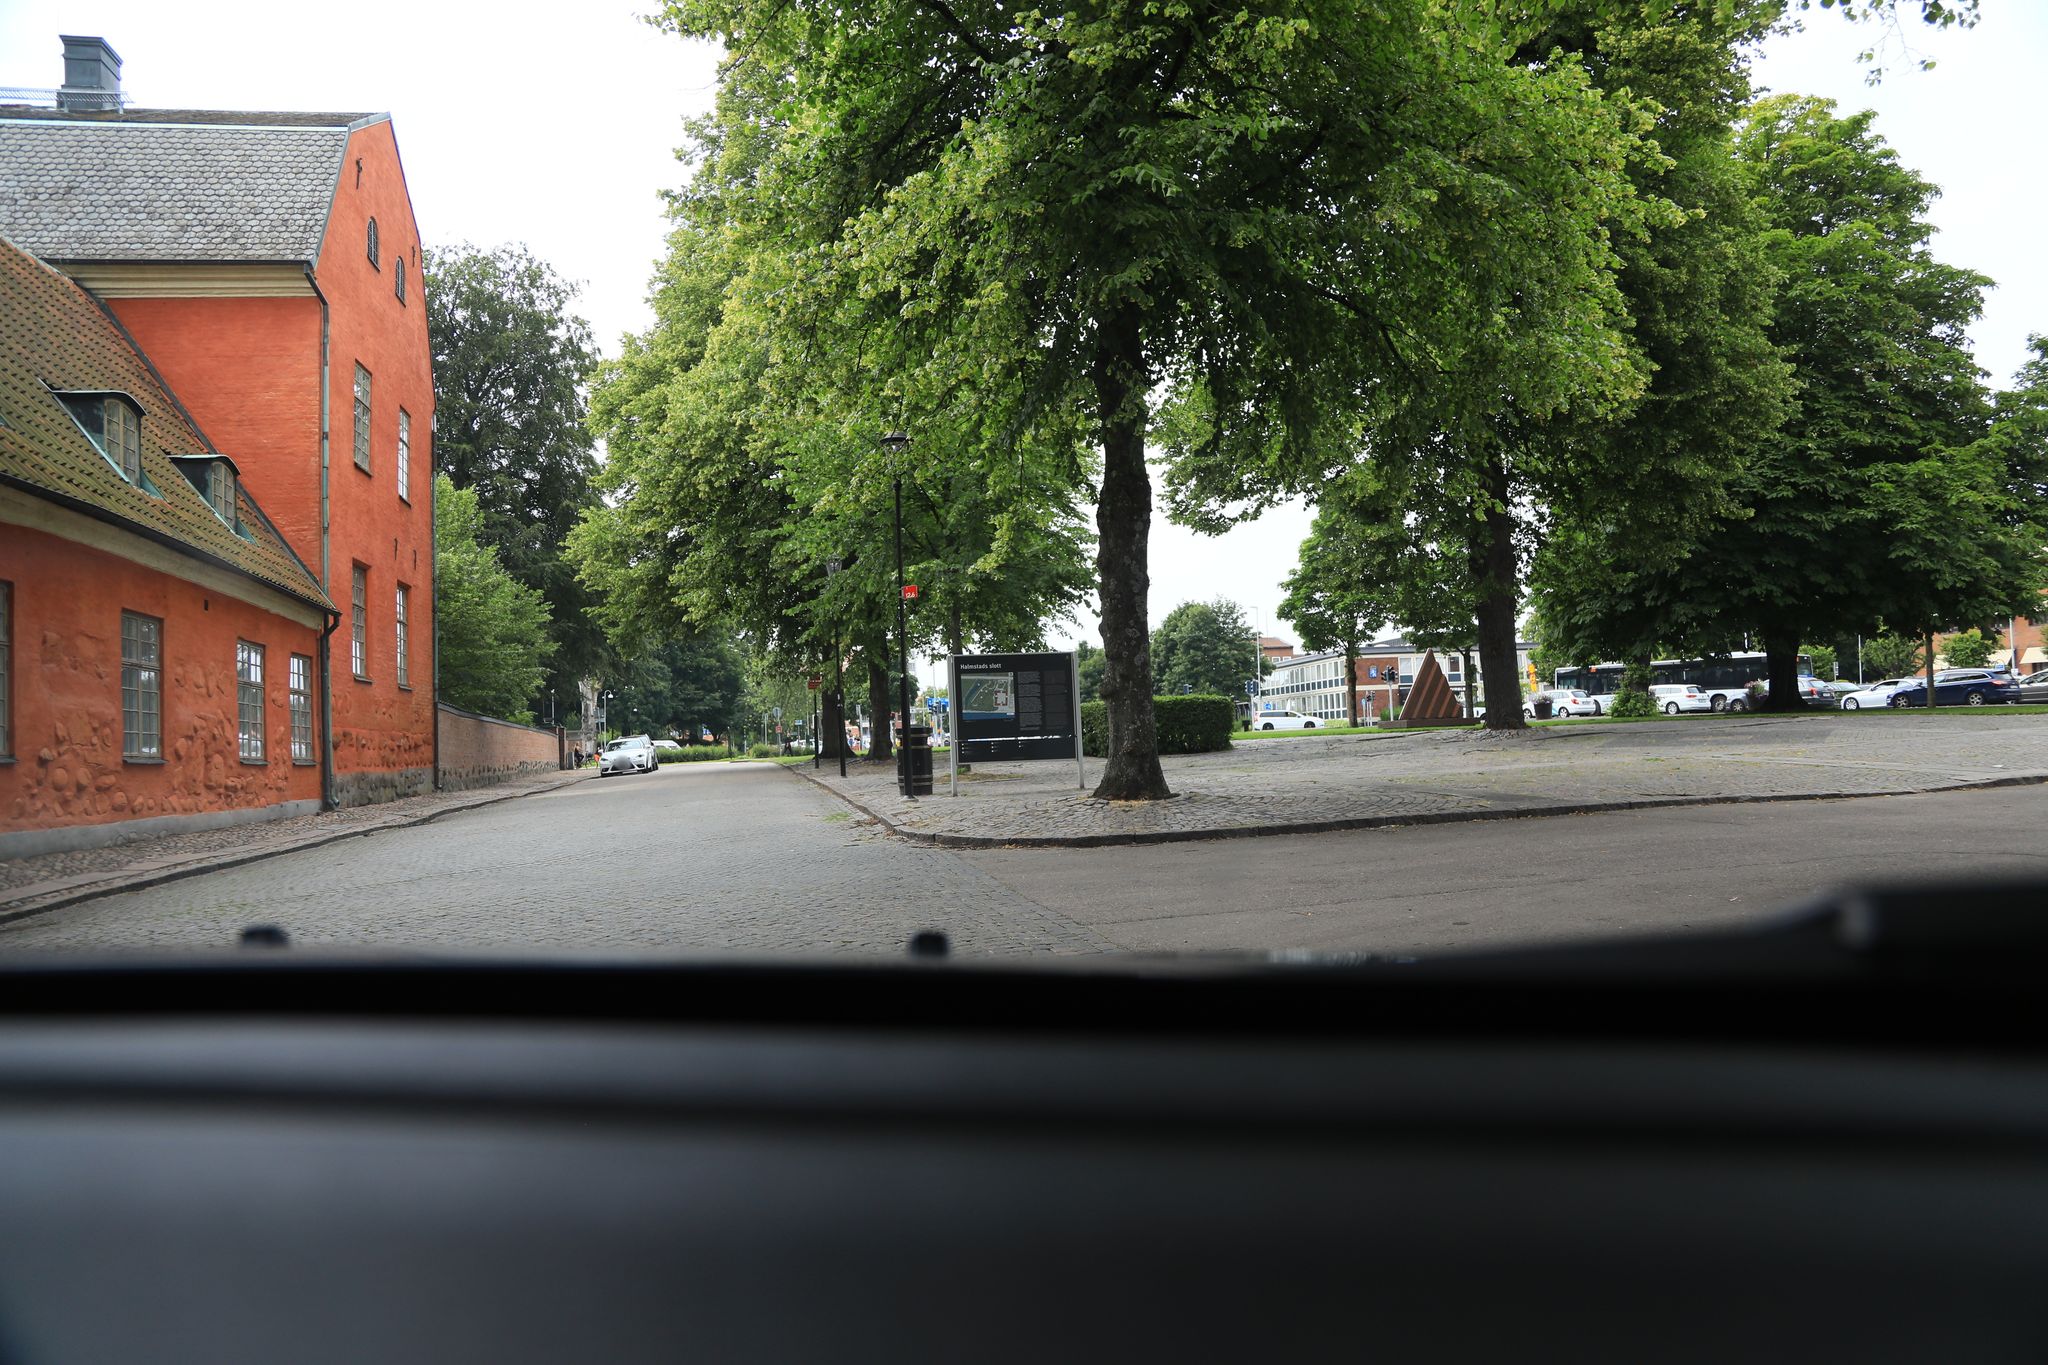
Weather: clear
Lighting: day
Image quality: good
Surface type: driving surface
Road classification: footway, residential, path
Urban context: dense urban cluster
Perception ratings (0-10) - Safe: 8.08, Lively: 9.31, Beautiful: 5.49, Boring: 2.88, Depressing: 3.17, Wealthy: 3.4